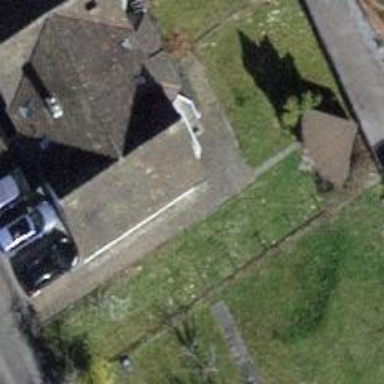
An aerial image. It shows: Terrace building.